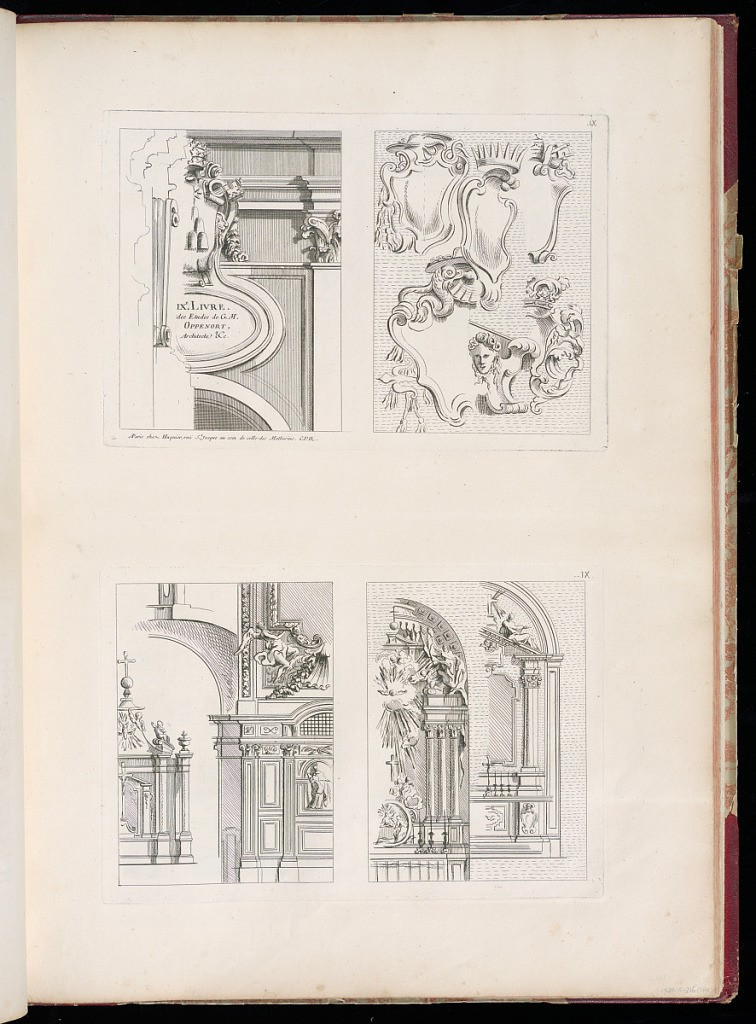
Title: Title Page
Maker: Gilles-Marie Oppenord, French, 1672–1742
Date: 1749-1761
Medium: Etching and engraving on laid paper
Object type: Bound print
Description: Page printed with two plates (each divided into two) depicting architecture fragments including cartouches and alters. Both plates are numbered, neither are signed.